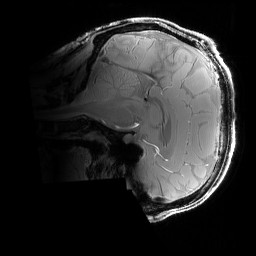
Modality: PDw
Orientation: sagittal
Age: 23
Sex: male
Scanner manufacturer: siemens
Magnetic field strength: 6.98 T
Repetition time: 1.78 s
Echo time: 0.00386 s